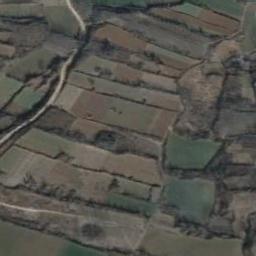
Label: terrace